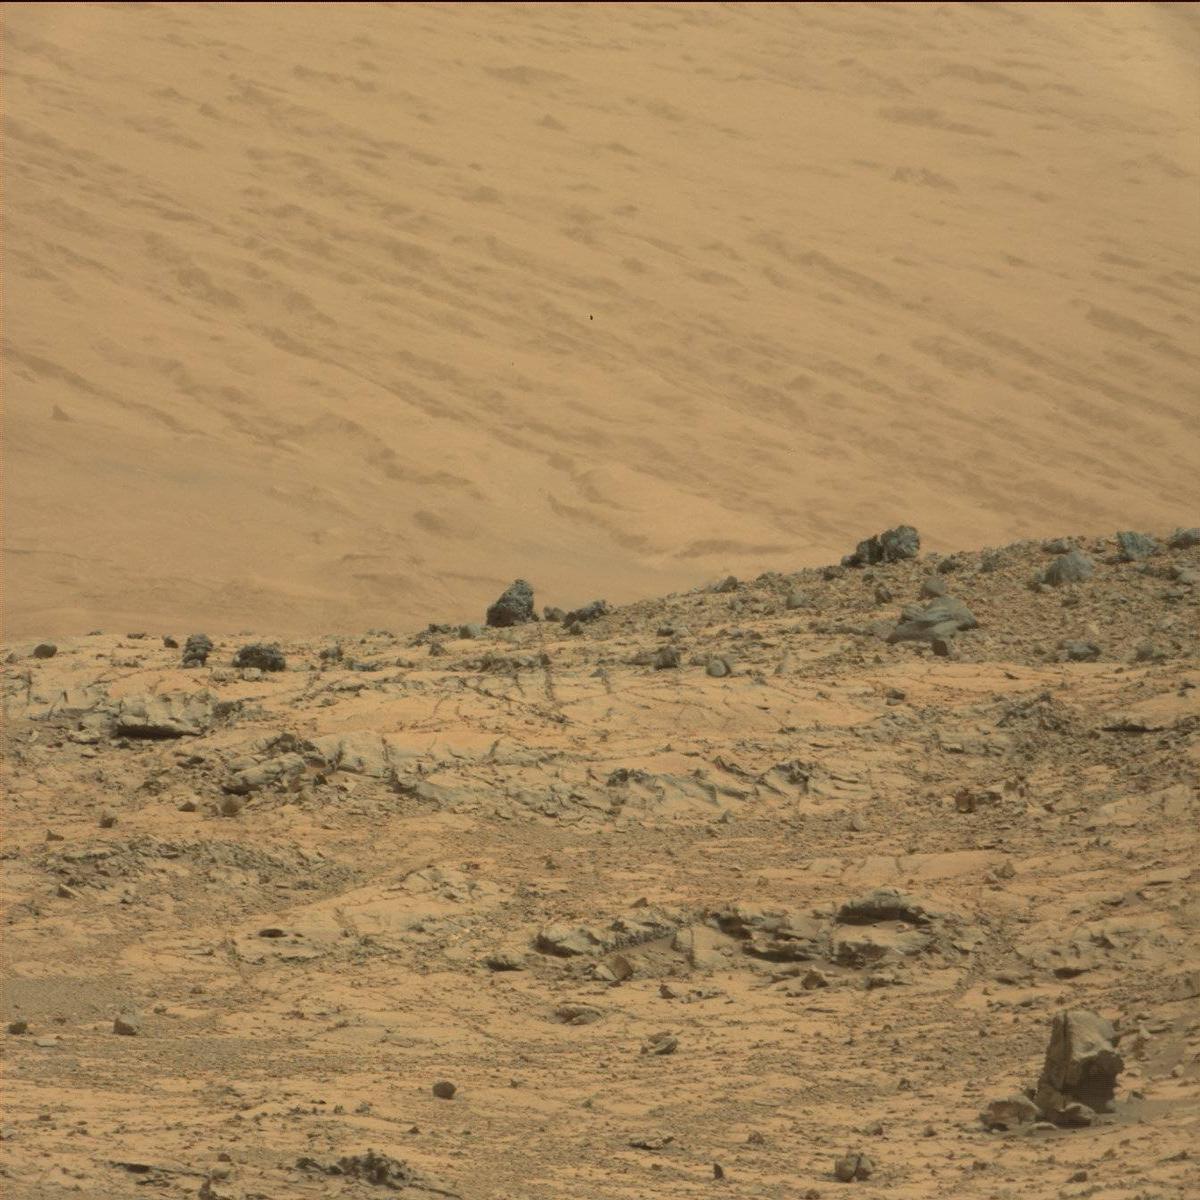
Terrain classes present: Bedrock, Ridge, Rock, Sand / Soil